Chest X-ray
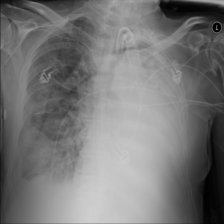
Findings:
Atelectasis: negative
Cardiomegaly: negative
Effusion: negative
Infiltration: positive
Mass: negative
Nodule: negative
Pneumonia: negative
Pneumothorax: negative
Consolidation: negative
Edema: negative
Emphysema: negative
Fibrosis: negative
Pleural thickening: negative
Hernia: negative